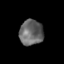
Tissue: skin
Cell type: Epithelial cells
Senescence score: 0.2765
Nuclear area (px): 589
Mean DAPI intensity: 103.455